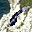
Label: 6